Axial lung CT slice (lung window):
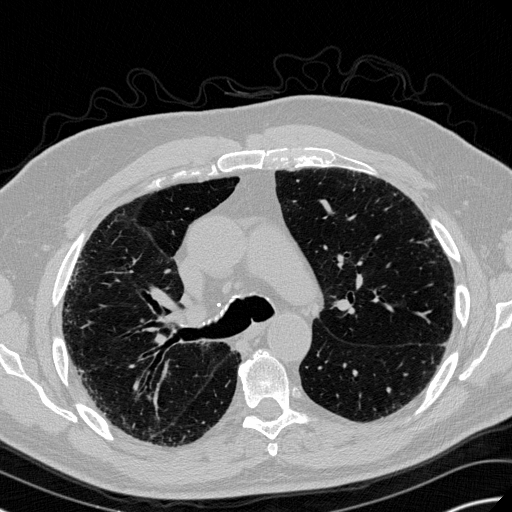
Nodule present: no